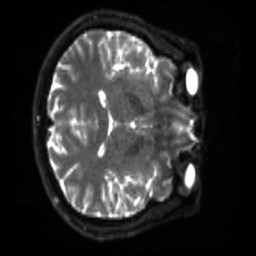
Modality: sbref
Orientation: axial
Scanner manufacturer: siemens
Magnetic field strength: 3 T
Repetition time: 4 s
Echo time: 0.0594 s